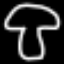
Label: mushroom